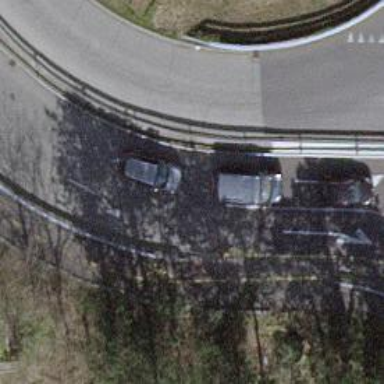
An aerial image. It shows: Asphalt road with primary link designation.